Question: I am new in cocos2d game development. I've set a Turret on the screen. When we touch the screen, the turrets fire bullets, but my turret's angle is not set correctly. This code is taken from the raywenderlich tutorial series. Also, bullets are not passing by the touched point.
Below is my code.

'''
// Determine offset of location to projectile
CGPoint offset = ccpSub(cointouchLocation,turretArms.position);
NSLog(@"offset: %@",NSStringFromCGPoint(offset));
// Bail out if you are shooting down or backwards
if (offset.x <= 0) return;
int realX = winSize.width +(turretArms.contentSize.width/2);
float ratio = (float) offset.y/(float) offset.x;
int realY =(realX * ratio) +turretArms.position.y;
CGPoint realDest = ccp(realX, realY);
// Determine the length of how far you're shooting
int offRealX = realX - turretArms.position.x;
int offRealY = realY - turretArms.position.y;
float length = sqrtf((offRealX*offRealX)+(offRealY*offRealY));
float velocity = 480/1;
float realMoveDuration = length/velocity;
// Determine angle to face
float angleRadians = atanf((float)offRealY / (float)offRealX);
// NSLog(@"angleRadians : %f",angleRadians);
float angleDegrees = CC_RADIANS_TO_DEGREES(angleRadians);
float cocosAngle = -1 * angleDegrees;
float rotateDegreesPerSecond = 180 / 0.5; // Would take 0.5 seconds to rotate 180 degrees, or half a circle
float degreesDiff = turret.rotation - cocosAngle;
float rotateDuration = fabs(degreesDiff / rotateDegreesPerSecond);
[turret runAction:
[CCSequence actions:
[CCRotateTo actionWithDuration:rotateDuration angle:cocosAngle],
[CCCallBlock actionWithBlock:^{
// OK to add now - rotation is finished!
[self addChild:turretArms];
[turretsAry addObject:turretArms];
// Release
[turretArms release];
turretArms = nil;
}],
nil]];
// Move projectile to actual endpoint
[turretArms runAction:
[CCSequence actions:
[CCMoveTo actionWithDuration:realMoveDuration position:realDest],
[CCCallBlockN actionWithBlock:^(CCNode *node) {
[turretsAry removeObject:node];
[node removeFromParentAndCleanup:YES];
}],
nil]];
turretArms.tag =2;
//coin delete from window
for (CCSprite *cmonster in coinmonstersToDelete) {
// [monster stopAllActions];
[coinmonstersOnScreen removeObject:cmonster];
[self removeChild:cmonster cleanup:YES];
}
'''
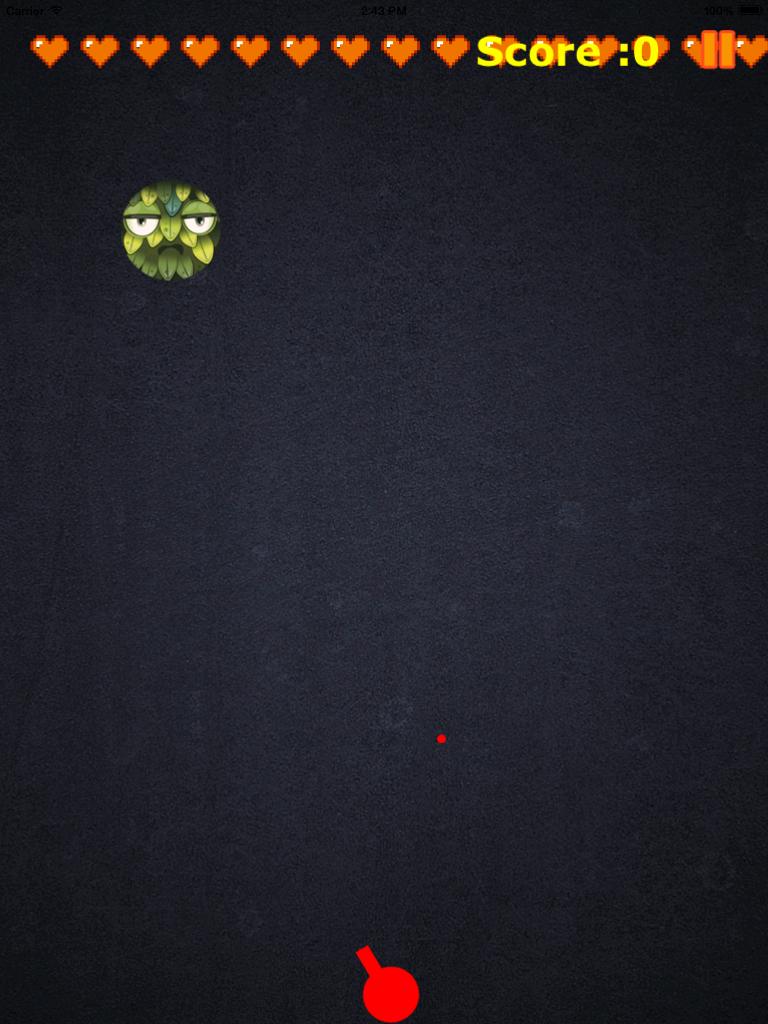
Answer: '''
- (void)ccTouchesEnded:(NSSet *)touches withEvent:(UIEvent *)event {
if (_nextProjectile != nil) return;
// Choose one of the touches to work with
UITouch *touch = [touches anyObject];
CGPoint location = [self convertTouchToNodeSpace:touch];
// Set up initial location of projectile
CGSize winSize = [[CCDirector sharedDirector] winSize];
_nextProjectile = [[CCSprite spriteWithFile:@"projectile2-Hd.png"] retain];
_nextProjectile.position = ccp(winSize.width/2,20);
// Determine offset of location to projectile
CGPoint offset = ccpSub(location, _nextProjectile.position);
NSLog(@"offset.x : %f",offset.x);
NSLog(@"offset.x : %f",offset.y);
// Bail out if you are shooting down or backwards
if (offset.y <= 0) return;
int realY = winSize.height - (_nextProjectile.contentSize.width/2);
float ratio = (float) offset.x / (float) offset.y;
int realX = (realY * ratio) + _nextProjectile.position.x;
CGPoint realDest = ccp(realX, realY);
// Determine the length of how far you're shooting
int offRealX = realX - _nextProjectile.position.x;
int offRealY = realY - _nextProjectile.position.y;
float length = sqrtf((offRealX*offRealX)+(offRealY*offRealY));
float velocity = 480/1; // 480pixels/1sec
float realMoveDuration = length/velocity;
// Determine angle to face
// float angleRadians = atanf((float)offRealY / (float)offRealX);
float angleRadians = atanf((float)offRealX / (float)offRealY);
float angleDegrees = CC_RADIANS_TO_DEGREES(angleRadians);
// float cocosAngle = -1 * angleDegrees;
float cocosAngle = angleDegrees;
float rotateDegreesPerSecond = 180 / 0.5; // Would take 0.5 seconds to rotate 180 degrees, or half a circle
float degreesDiff = _player.rotation - cocosAngle;
float rotateDuration = fabs(degreesDiff / rotateDegreesPerSecond);
[_player runAction:
[CCSequence actions:
[CCRotateTo actionWithDuration:rotateDuration angle:cocosAngle],
[CCCallBlock actionWithBlock:^{
// OK to add now - rotation is finished!
[self addChild:_nextProjectile];
[_projectiles addObject:_nextProjectile];
// Release
[_nextProjectile release];
_nextProjectile = nil;
}],
nil]];
// Move projectile to actual endpoint
[_nextProjectile runAction:
[CCSequence actions:
[CCMoveTo actionWithDuration:realMoveDuration position:realDest],
[CCCallBlockN actionWithBlock:^(CCNode *node) {
[_projectiles removeObject:node];
[node removeFromParentAndCleanup:YES];
}],
nil]];
_nextProjectile.tag = 2;
// [[SimpleAudioEngine sharedEngine] playEffect:@"pew-pew-lei.caf"];
}
'''